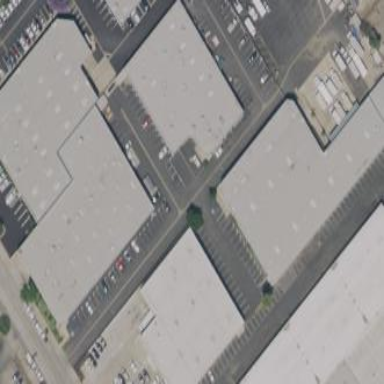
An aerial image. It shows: Warehouse building.